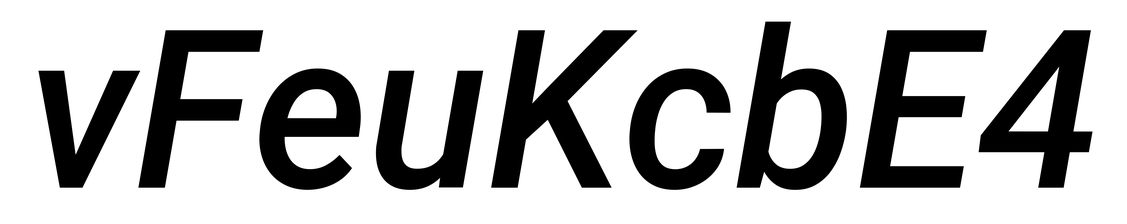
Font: Roboto-Italic_Medium_Italic